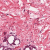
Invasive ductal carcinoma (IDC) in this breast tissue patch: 0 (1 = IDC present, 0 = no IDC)